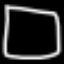
Label: square